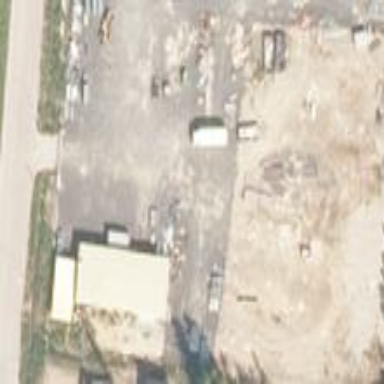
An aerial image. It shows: Industrial area designated as scrap yard.